Question: if I have a 'std::array<std::array<int, 4>, 4> mydata', how would I split this into smaller chunks or 'std::array<std::array<int, 2>, 2>', so it would look like this (visually):

where each color is one 'std::array<std::array<int, 2>, 2>'?
I have read some questions but they don't always ask the same or are incomplete:
<URL> - asks how to split one continous stream of data into smaller continous bits, one dimensional
<URL> - no source or explaination provided for 'ProcessChunk'?
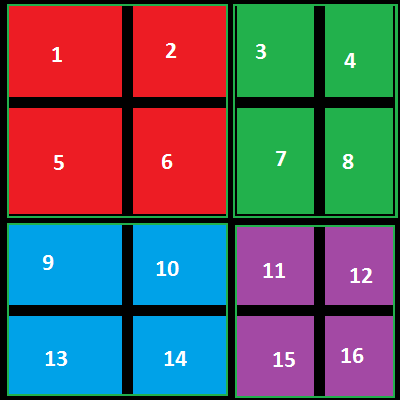
Answer: The way I would do it is by splitting the image at all.
let me elaborate:
if you create new arrays, you will have to copy the arrays over some new structure, probably std::vectors, since you don't know the different sizes at compile time.
What you can do instead, is keeping the original structure, and have a vector of Areas, where an Area is described by the 4 vertices that describe your inner square.
'''
struct Area{
std::pair<int,int> topleft;
std::pair<int,int> topright;
std::pair<int,int> bottomleft;
std::pair<int,int> bottomright;
};
vector<Area> areas;
areas.emplace_back({0,0},{0,2},{2,0},{2,2});
'''
If you need to use less information, you could store only two corners and compute the other two, you actually only need 4 ints to know the area.